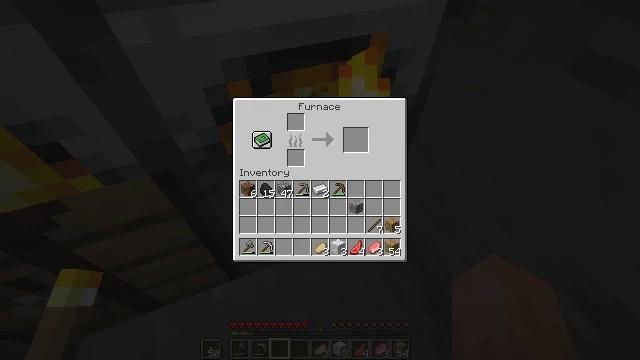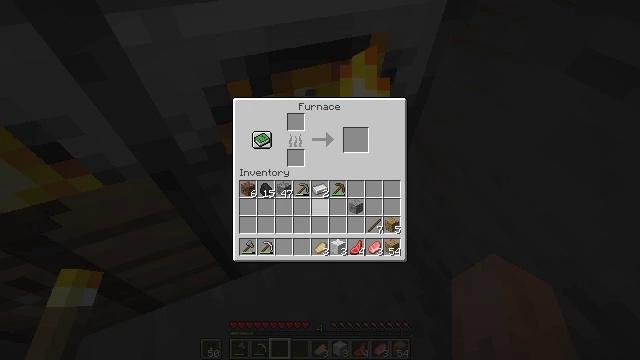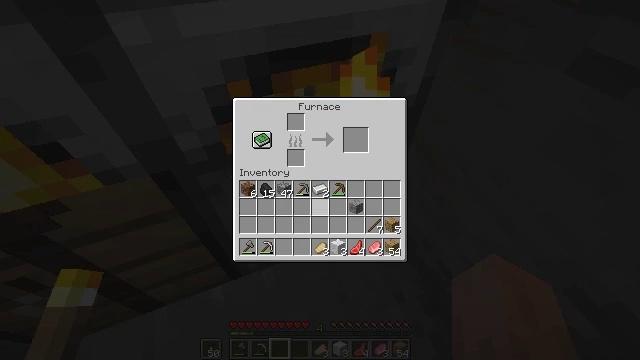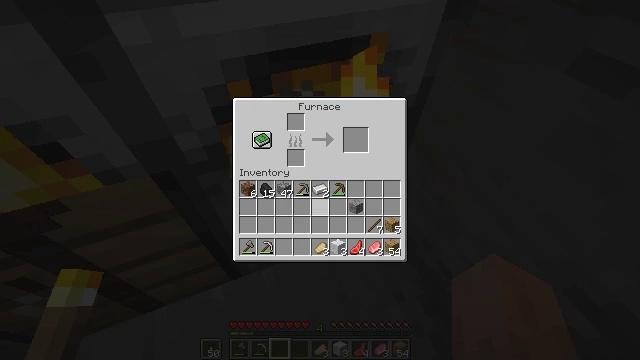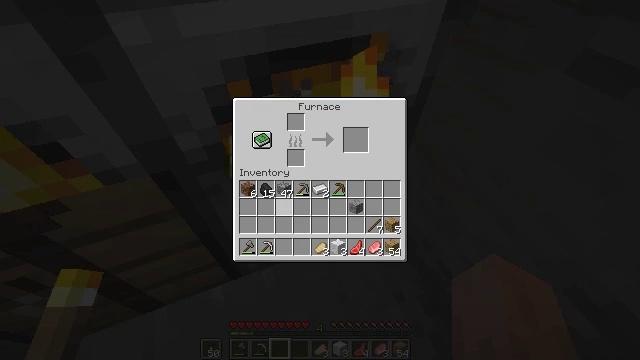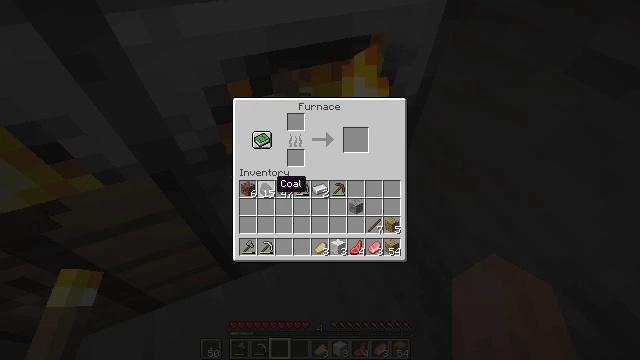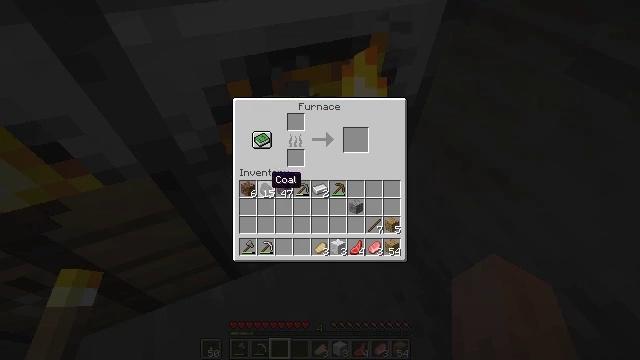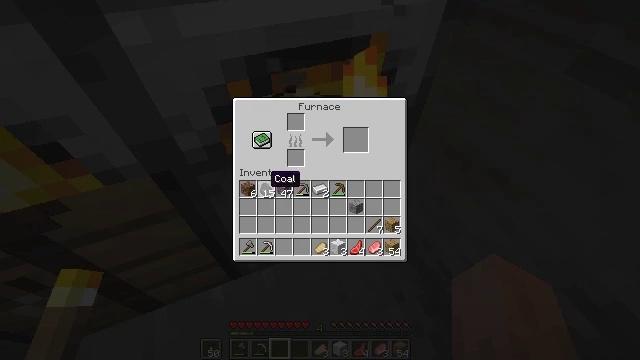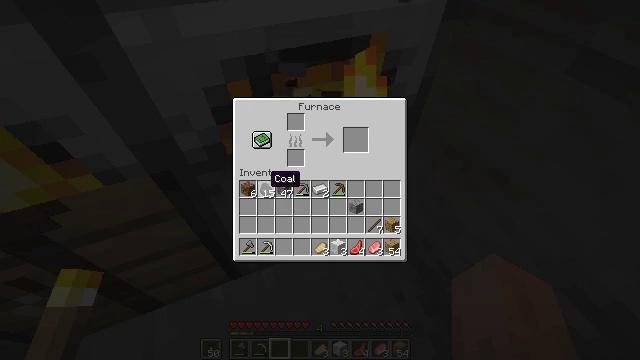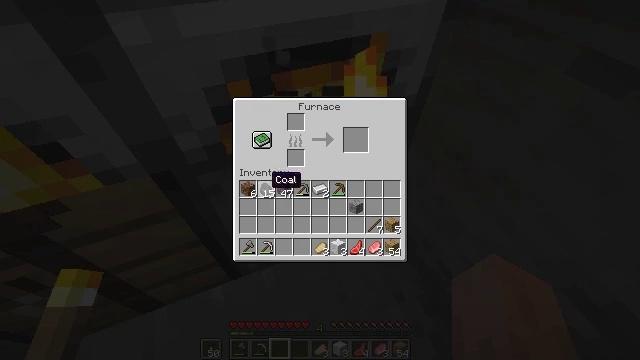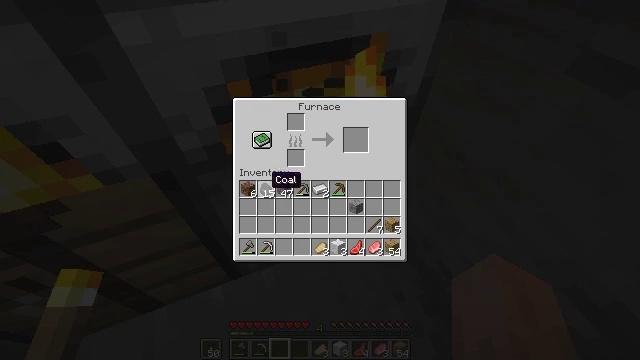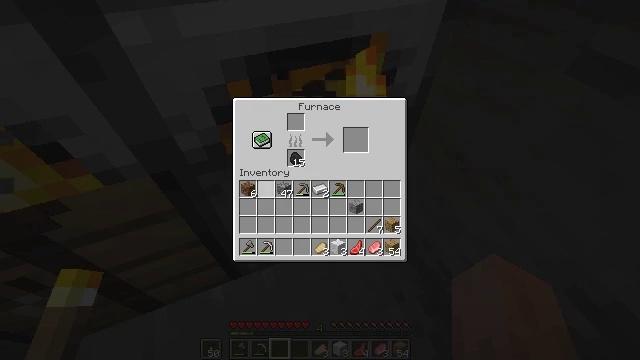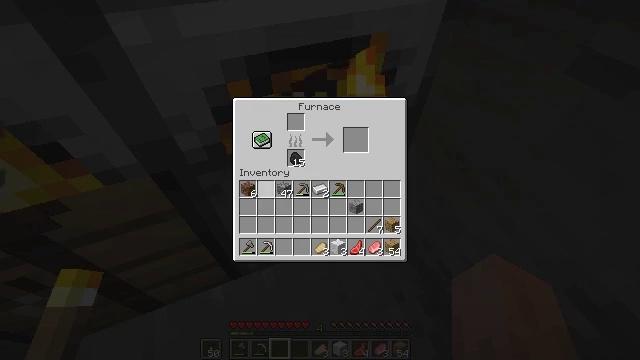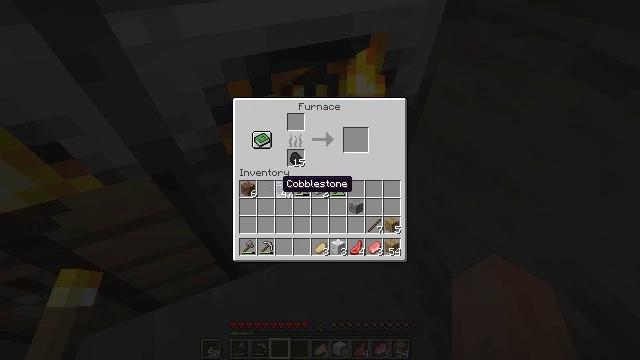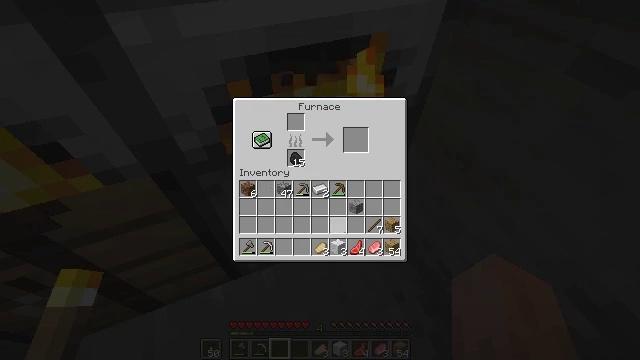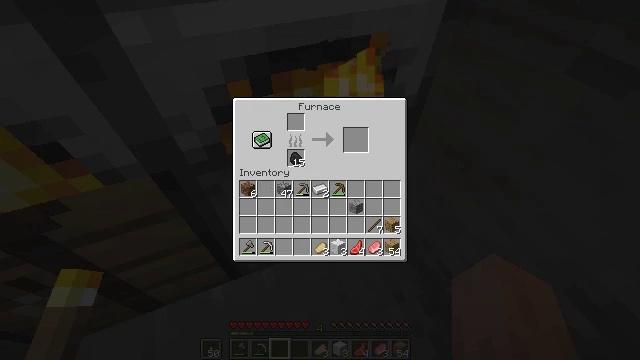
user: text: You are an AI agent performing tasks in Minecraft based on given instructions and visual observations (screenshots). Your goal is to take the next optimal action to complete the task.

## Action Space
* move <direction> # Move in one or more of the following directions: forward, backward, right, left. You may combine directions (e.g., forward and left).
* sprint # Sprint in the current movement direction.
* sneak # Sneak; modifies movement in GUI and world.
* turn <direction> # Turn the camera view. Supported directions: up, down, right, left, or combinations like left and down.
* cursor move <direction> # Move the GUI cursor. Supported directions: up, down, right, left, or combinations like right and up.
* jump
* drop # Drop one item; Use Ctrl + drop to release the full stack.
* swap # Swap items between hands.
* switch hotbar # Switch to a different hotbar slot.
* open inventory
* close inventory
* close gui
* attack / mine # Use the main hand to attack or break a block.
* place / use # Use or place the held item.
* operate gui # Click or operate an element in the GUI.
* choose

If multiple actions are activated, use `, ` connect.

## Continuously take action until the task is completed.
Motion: motion action
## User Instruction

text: Use the crafting grid to craft an oak trapdoor.
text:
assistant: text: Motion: sneak, cursor move down
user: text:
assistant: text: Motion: sneak, cursor move left and down
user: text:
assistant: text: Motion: sneak, cursor move left
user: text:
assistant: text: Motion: sneak, cursor move left and up
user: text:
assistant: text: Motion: sneak, cursor move left and up
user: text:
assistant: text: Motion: sneak
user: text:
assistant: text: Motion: sneak
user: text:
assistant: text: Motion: sneak
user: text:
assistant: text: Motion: sneak
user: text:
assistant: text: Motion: sneak
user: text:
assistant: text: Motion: sneak, operate gui
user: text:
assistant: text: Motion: sneak, operate gui
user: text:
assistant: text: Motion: sneak, cursor move right, operate gui
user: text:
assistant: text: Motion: sneak, cursor move right and down
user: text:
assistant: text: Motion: sneak, cursor move right and down
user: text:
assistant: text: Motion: sneak, cursor move right and down
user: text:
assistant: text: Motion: sneak
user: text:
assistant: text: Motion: sneak, cursor move left
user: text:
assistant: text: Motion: sneak
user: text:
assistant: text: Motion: sneak
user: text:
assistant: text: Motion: sneak
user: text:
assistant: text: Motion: sneak
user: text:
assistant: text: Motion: sneak
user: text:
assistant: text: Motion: sneak, operate gui
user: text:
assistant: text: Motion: sneak, operate gui
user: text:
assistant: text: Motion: sneak, operate gui
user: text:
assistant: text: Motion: sneak, operate gui
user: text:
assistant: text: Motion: sneak
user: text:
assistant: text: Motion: sneak, cursor move left, close inventory
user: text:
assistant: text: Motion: turn left, close inventory